Question: I am new to world. I am trying to learn it from <URL>.
I am trying to create a Bilevel Partition.

I couldn't get it to display any result. Here is my
## JSfiddle
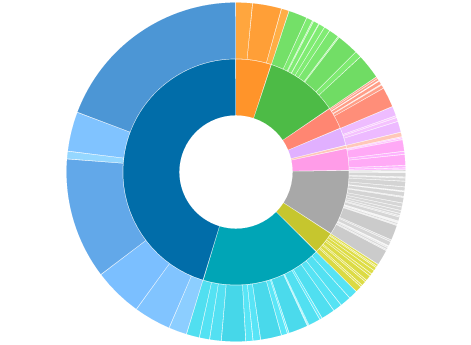
Answer: The issue is with this line here:
'''
d3.json("/mbostock/raw/<PHONE>/flare.json", function(error, root) {
'''
This is a call to load a file in on path "/mbostock/raw/<PHONE>/flare.json". This is not a valid path on the JSFiddle. In the original <URL> does not work because JSFiddle protects against cross-site scripting attacks.
Note that you can use debug console on your browser to debug these kinds of errors.